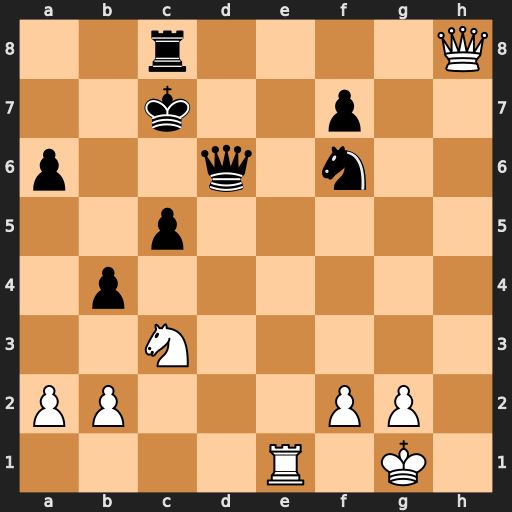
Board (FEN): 2r4Q/2k2p2/p2q1n2/2p5/1p6/2N5/PP3PP1/4R1K1
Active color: w
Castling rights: -
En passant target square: -
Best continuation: Qxf6 Qxf6 Nd5+ Kd6 Nxf6